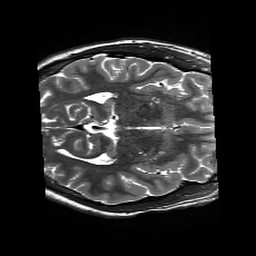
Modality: T2w
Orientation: axial
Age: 20
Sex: male